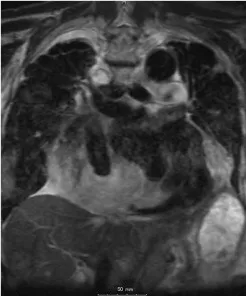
Magnetic resonance imaging showed a large tumor in the inferior-posterior wall of the heart. (A) Frontal cross section. Size: 7.5 cm.
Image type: radiology (mri)